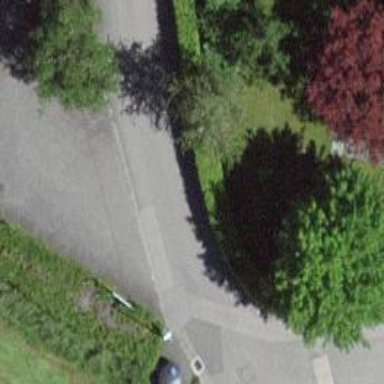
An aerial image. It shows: Residential road.